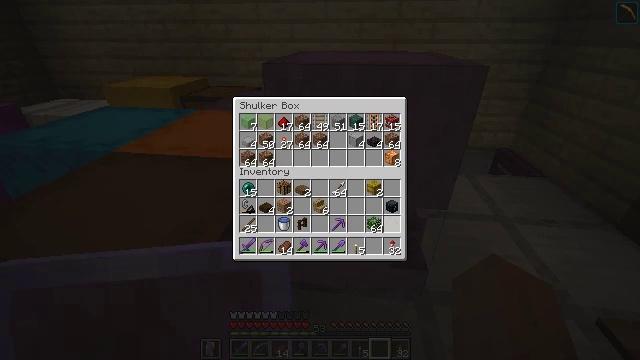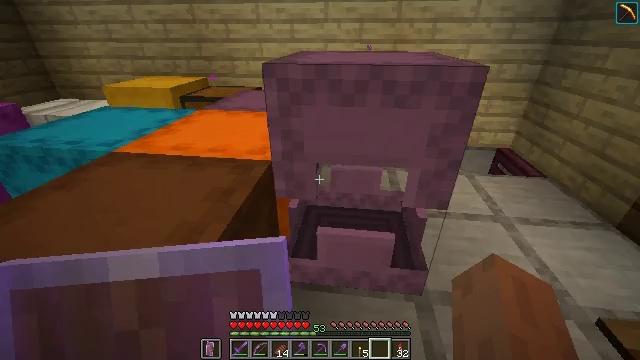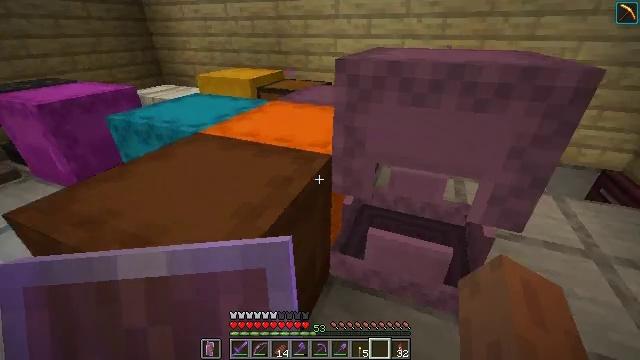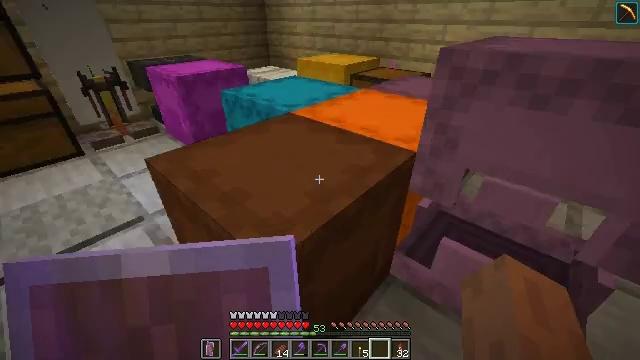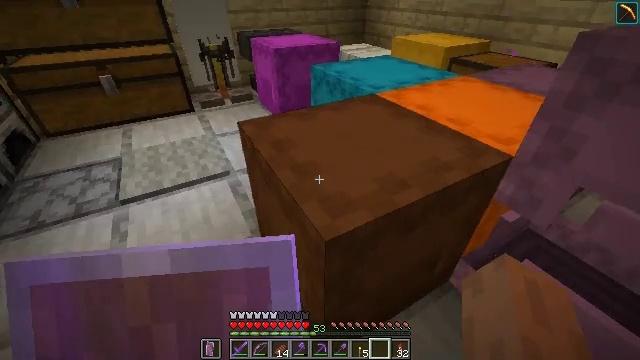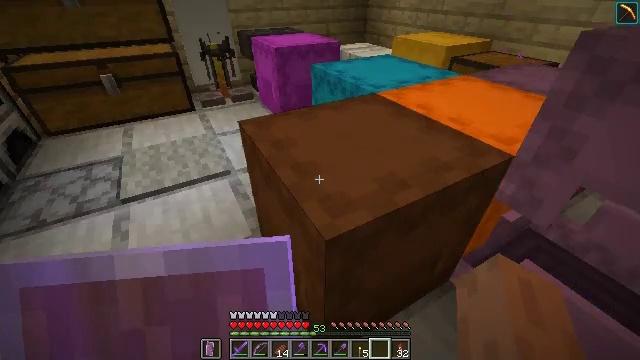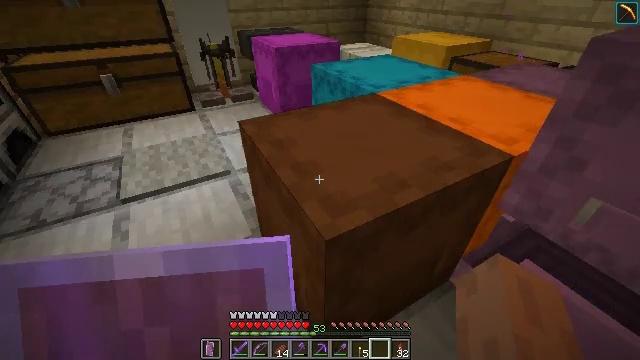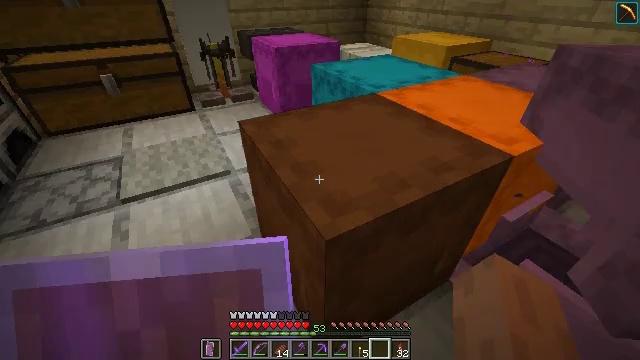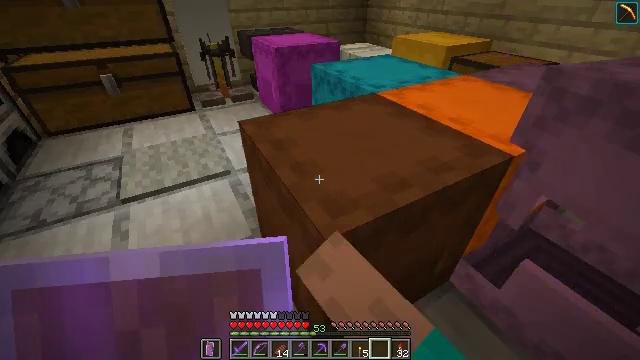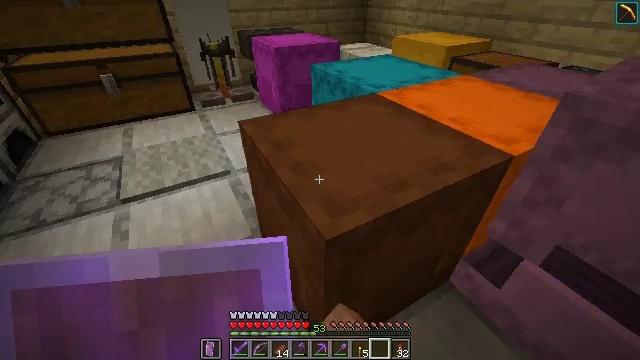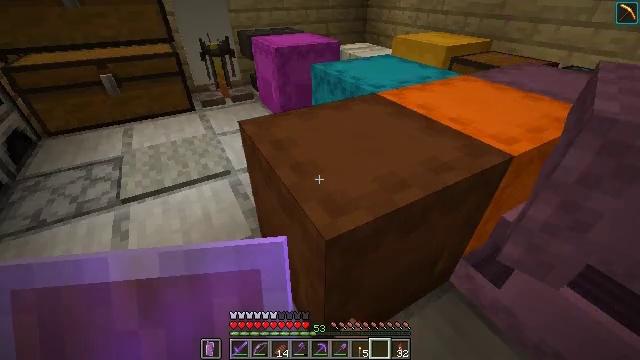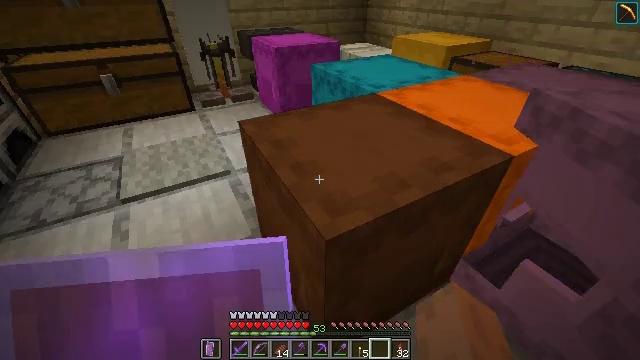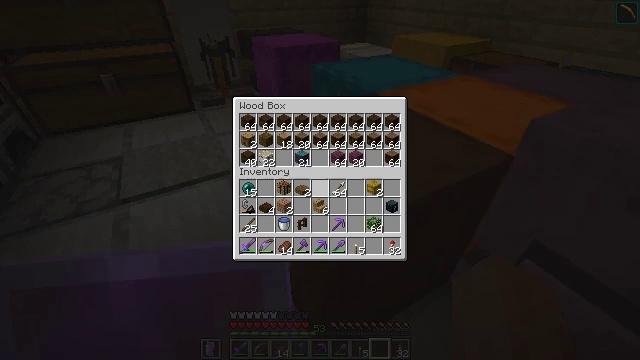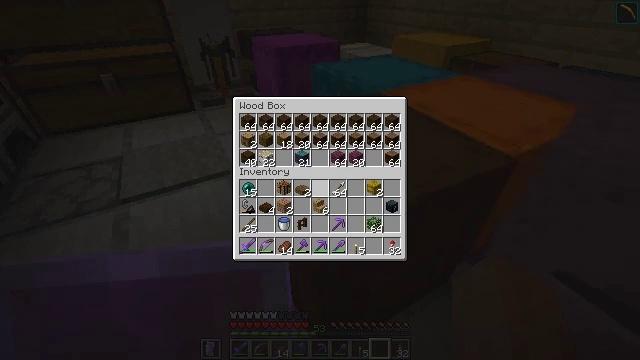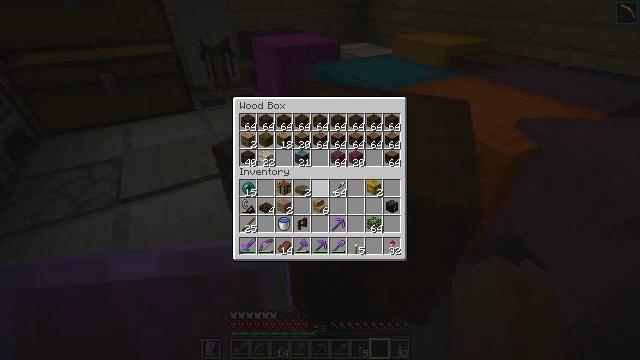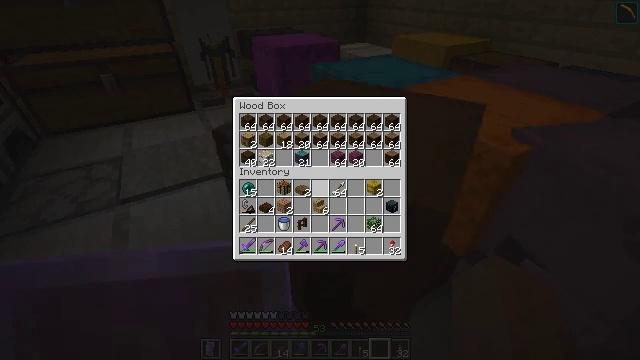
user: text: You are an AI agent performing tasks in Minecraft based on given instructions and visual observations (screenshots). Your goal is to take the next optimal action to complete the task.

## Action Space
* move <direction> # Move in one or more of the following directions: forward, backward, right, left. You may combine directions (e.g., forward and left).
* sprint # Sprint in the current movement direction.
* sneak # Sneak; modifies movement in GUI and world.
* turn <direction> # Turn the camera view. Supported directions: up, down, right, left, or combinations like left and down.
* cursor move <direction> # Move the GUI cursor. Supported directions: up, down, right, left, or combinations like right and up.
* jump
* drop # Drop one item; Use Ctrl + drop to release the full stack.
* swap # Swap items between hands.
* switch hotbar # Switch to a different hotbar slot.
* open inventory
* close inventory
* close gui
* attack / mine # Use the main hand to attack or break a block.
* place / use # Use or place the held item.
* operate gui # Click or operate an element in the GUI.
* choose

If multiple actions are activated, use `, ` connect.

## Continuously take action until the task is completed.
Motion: motion action
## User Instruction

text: Gather items from the brown shulker box by mining it.
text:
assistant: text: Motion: no_op
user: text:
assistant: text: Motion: turn left
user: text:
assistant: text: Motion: turn left and down
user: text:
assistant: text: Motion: turn left and down
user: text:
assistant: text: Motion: no_op
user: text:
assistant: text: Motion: no_op
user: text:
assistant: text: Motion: use / place
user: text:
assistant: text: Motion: use / place
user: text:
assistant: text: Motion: use / place
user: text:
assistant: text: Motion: use / place
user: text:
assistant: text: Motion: no_op
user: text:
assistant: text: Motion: no_op
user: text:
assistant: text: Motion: no_op
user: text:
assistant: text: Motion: no_op
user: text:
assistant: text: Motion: no_op
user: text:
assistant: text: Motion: no_op
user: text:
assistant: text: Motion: no_op
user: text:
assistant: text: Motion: no_op
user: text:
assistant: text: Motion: no_op
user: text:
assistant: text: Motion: no_op
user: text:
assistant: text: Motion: no_op
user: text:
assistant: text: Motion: no_op
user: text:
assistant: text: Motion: no_op
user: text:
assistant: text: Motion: no_op
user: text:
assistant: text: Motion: no_op
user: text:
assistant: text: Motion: no_op
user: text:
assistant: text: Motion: no_op
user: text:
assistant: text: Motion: no_op
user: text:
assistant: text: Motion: no_op
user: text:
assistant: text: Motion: no_op